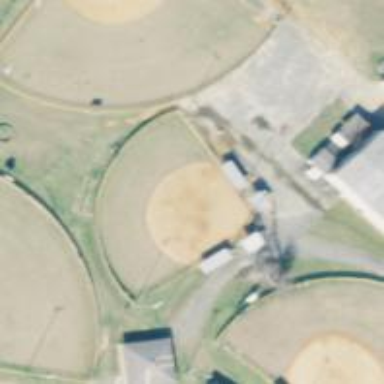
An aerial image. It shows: Softball pitch for leisure sports.